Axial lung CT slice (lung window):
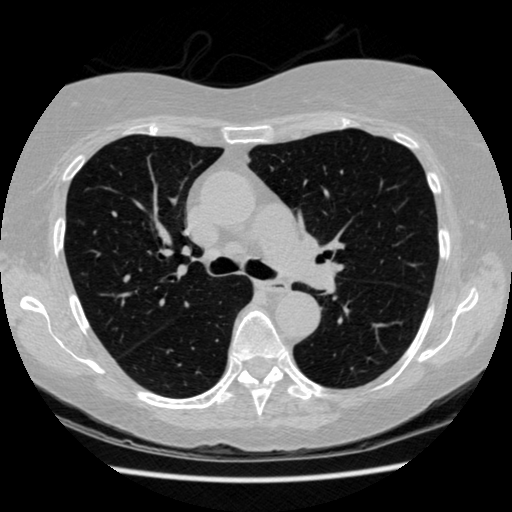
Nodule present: no